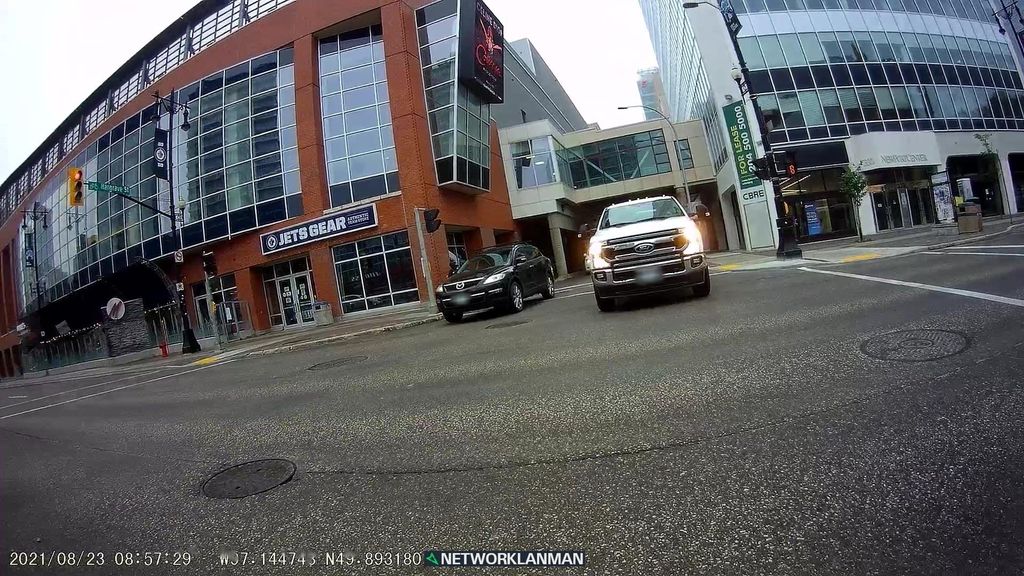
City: winnipeg